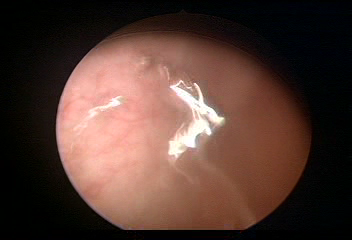
Modality: WLC
Class: Normal mucosa
Bladder cancer association: No